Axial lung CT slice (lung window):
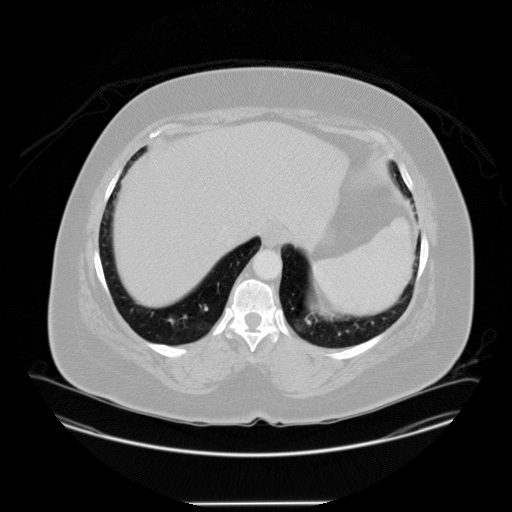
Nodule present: no